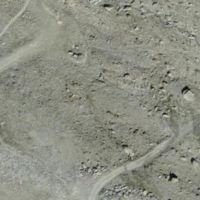
EUNIS habitat code: 48
Species observed at this site:
Ranunculus glacialis